Question: The Delphi XE8 editor has visual cues so that you know which 'begin' goes with which 'end'. In our team, we have the convention of always put the 'begin' on the same line as the owner clause.
Is there any way to have the visual cue aligned with the corresponding 'end' instead of its 'begin'?

> : This issue seems to be fixed in Delphi Seattle 10.
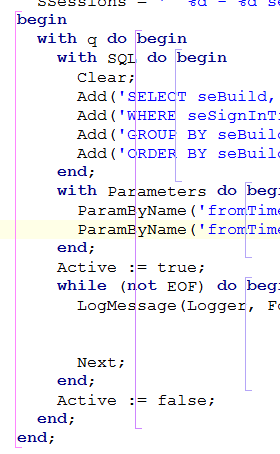
Answer: Go to . Set to